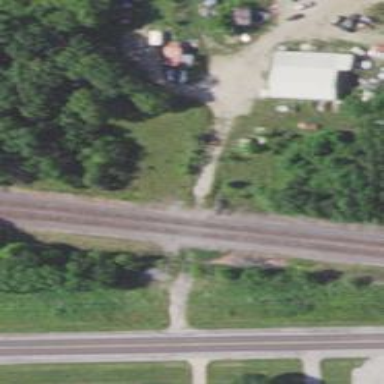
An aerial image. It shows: Level crossing along the railway.